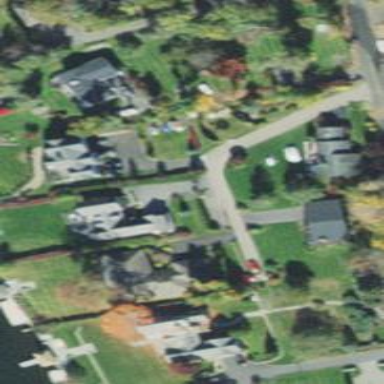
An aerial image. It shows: Driveway.